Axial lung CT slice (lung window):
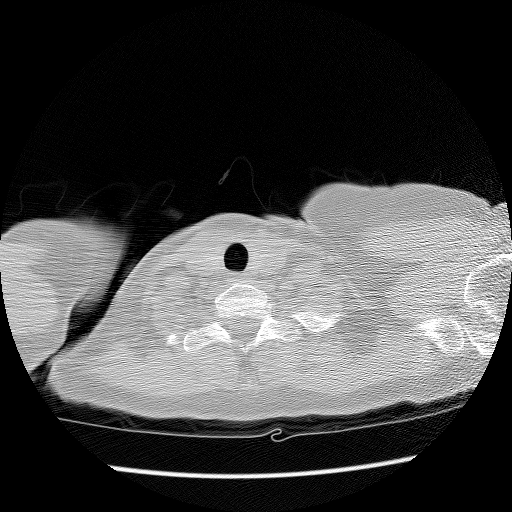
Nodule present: no